Interaction volume radius: 10 \u00c5
Interaction volume height: 15 \u00c5
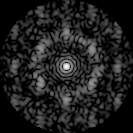
Disorder parameter: 0.6847